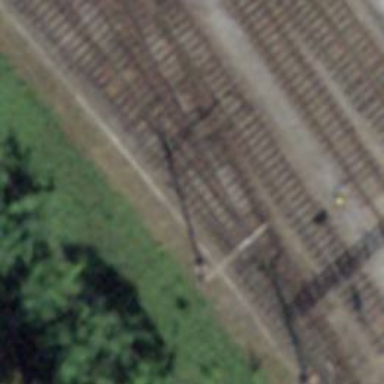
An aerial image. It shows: Railway switch.